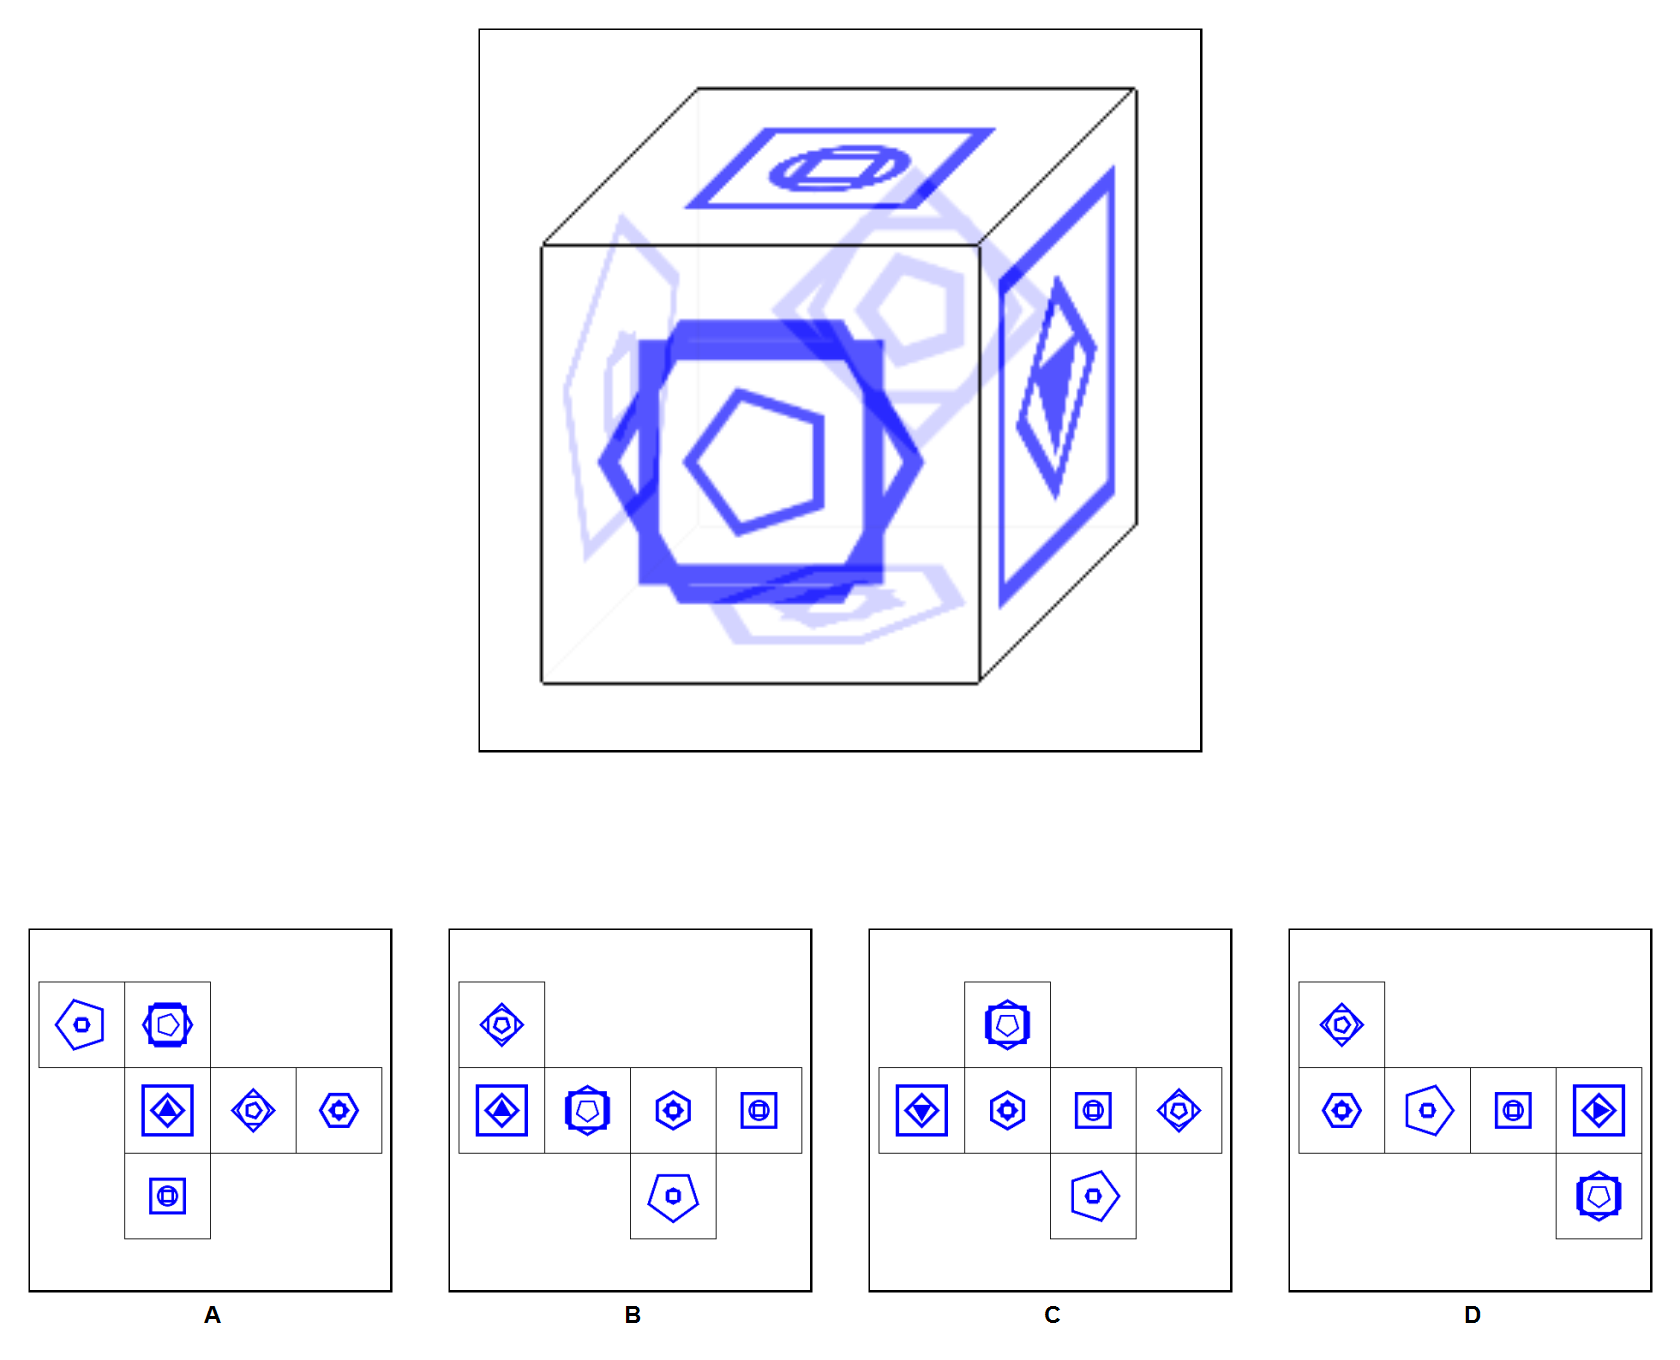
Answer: D